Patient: sex M, age 54
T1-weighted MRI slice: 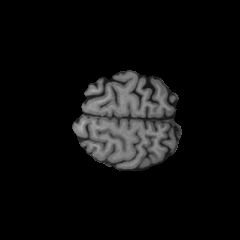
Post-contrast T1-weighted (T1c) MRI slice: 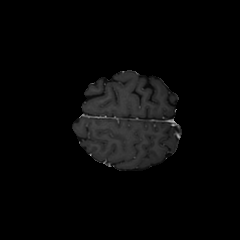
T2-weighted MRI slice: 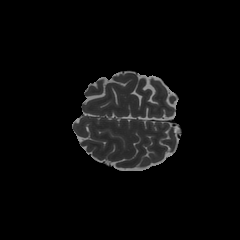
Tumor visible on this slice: no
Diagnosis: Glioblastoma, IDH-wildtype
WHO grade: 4